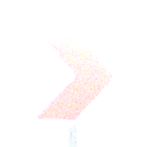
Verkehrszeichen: RichtungstafelnInKurvenKleinLinks
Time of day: MorningAfternoon
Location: Outdoor (Nature)
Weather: Clear
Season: Winter
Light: Natural